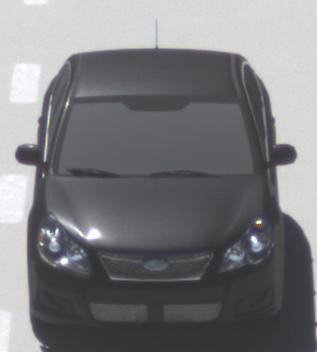
Make: Subaru
Model: Legacy 2.0R
Detailed model: Legacy (IV) Limousine
Model produced from: 2007/09
Model produced until: 2008/10
Doors: 4
Color: black
Road condition: dry road
Daytime: midday
Contrast: high contrast